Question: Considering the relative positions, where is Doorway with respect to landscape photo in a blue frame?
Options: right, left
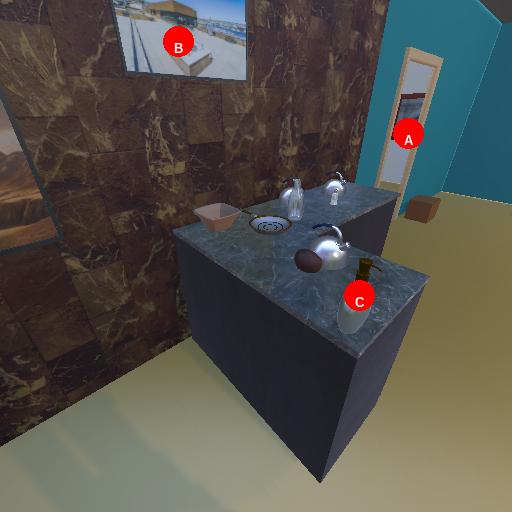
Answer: right